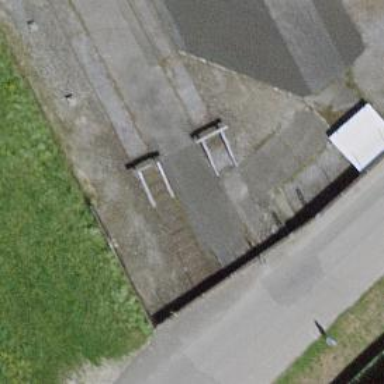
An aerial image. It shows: Railway buffer stop.